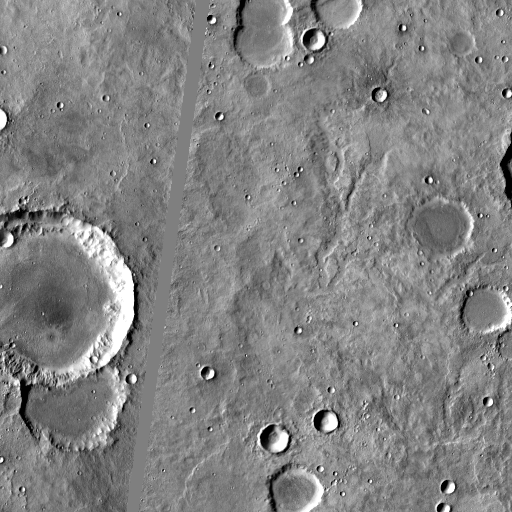
Crater classes present: Background, Other, Buried, Secondary